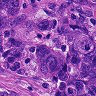
Metastatic tissue present: yes